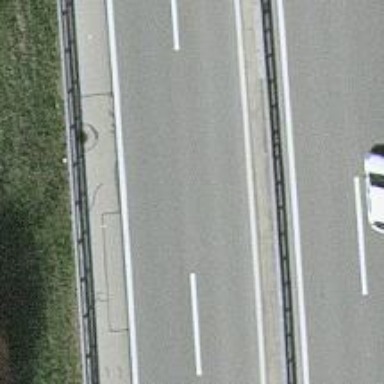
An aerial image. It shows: Motorway.